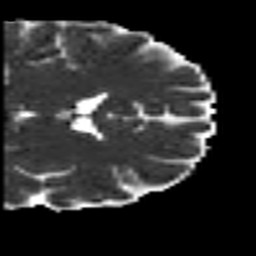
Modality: MD
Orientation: coronal
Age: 29
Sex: male
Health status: healthy
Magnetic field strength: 3 T
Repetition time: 7 s
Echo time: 0.0926 s